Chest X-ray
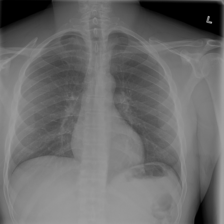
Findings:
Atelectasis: negative
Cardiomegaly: negative
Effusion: negative
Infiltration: negative
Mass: negative
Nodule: negative
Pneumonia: negative
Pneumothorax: negative
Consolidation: negative
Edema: negative
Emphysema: negative
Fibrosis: negative
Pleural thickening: negative
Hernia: negative